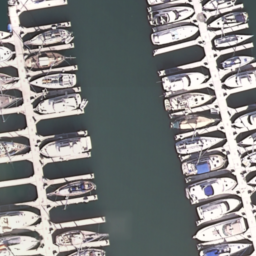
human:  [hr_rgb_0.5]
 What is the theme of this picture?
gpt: harbor